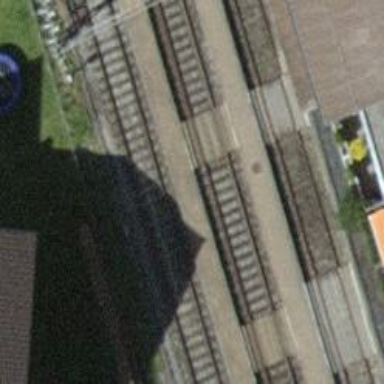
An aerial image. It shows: Stop position for public transport on the railway.